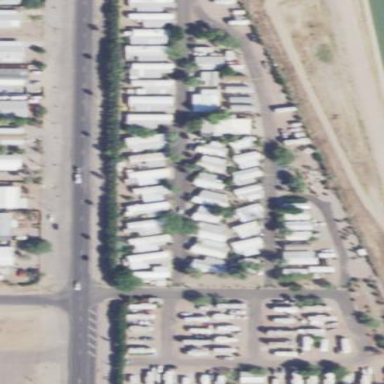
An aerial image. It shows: Residential neighbourhood with trailer park.